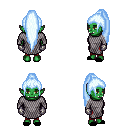
a pixel art fantasy rpg character, female body template, orc, green skin, chain mail, red pants, white cyan extra-long topknot hairstyle, metal gloves, black slippers, four views (front, back, left, right), 2x2 character sprite sheet, small pixel art, hard edges, no anti-aliasing